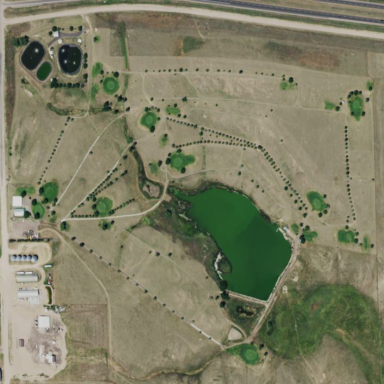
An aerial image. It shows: Golf course.